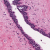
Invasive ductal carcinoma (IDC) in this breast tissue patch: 0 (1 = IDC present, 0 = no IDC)